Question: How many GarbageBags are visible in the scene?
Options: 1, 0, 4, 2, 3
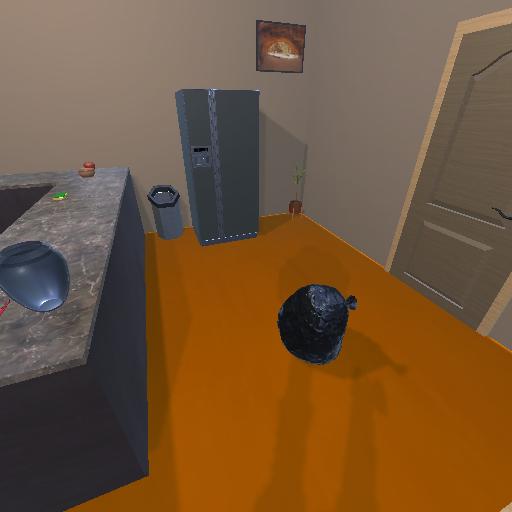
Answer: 1